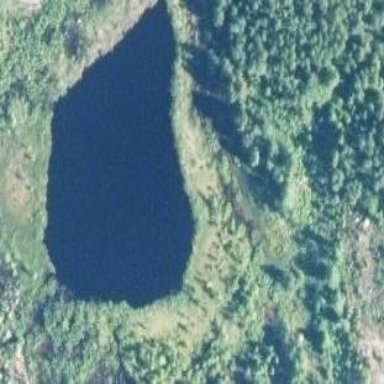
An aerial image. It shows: Serene lake.